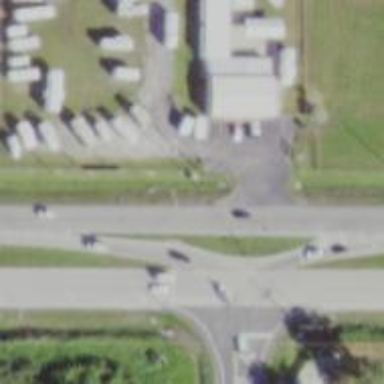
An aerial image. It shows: Primary link road with asphalt surface.